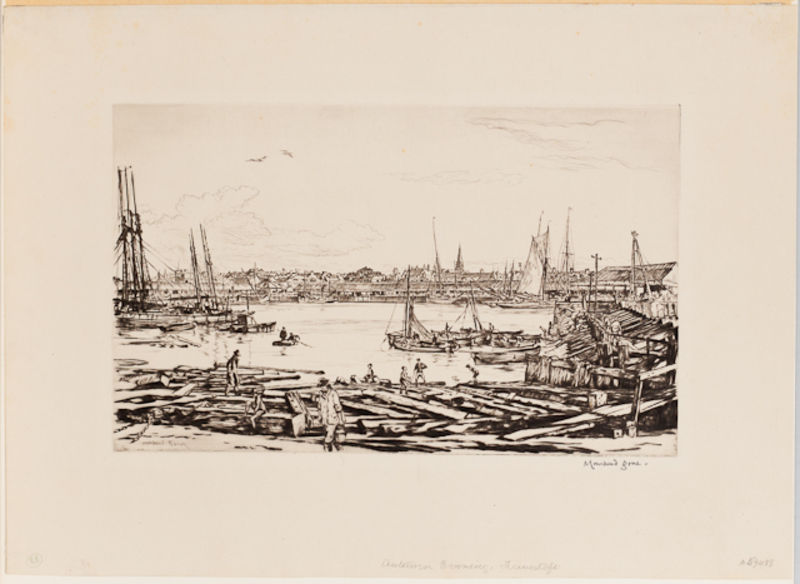
Titel: Autumn Evening
Künstler: Muirhead Bone
Standort: Amherst (Massachusetts, USA)
Institution: Mead Art Museum, Amherst College
Schlagwörter: menschen, stadt, boote, schiffe, grafik, hafen, möwen, people, white, black, print, druck, wood, clouds, man, sea, river, drawing, etching, birds, boats, sail, sailor, sailors, seascape, hafenstadt, pencil, harbor, figure, ships, cityscape, dutch, fishermen, pile, dock, landcape, thames, maritime, masts, docks